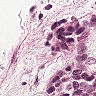
Metastatic tissue present: yes